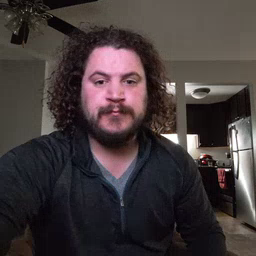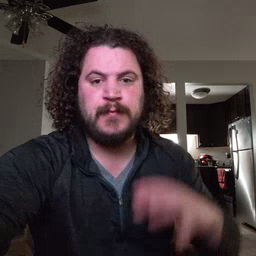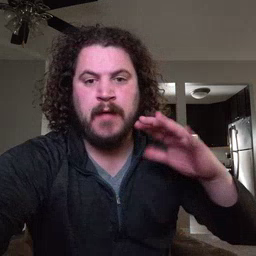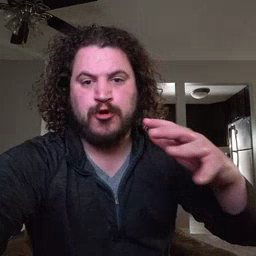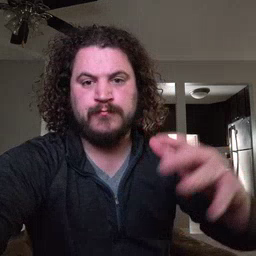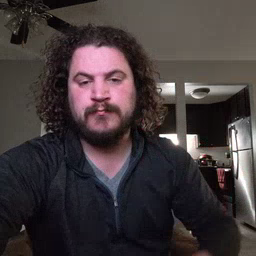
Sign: helicopter